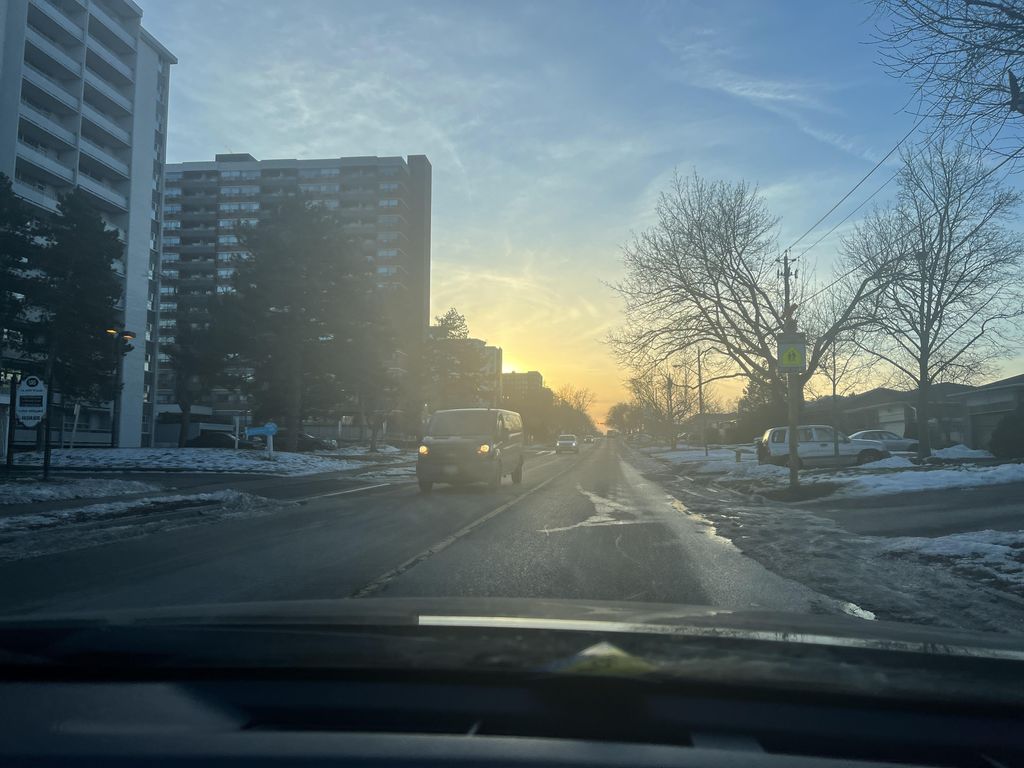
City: toronto